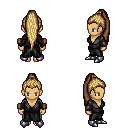
a pixel art fantasy rpg character, female body template, human, tanned skin, gray robe, teal pants, blonde extra-long topknot hairstyle, leather bracers, metal boots, four views (front, back, left, right), 2x2 character sprite sheet, small pixel art, hard edges, no anti-aliasing